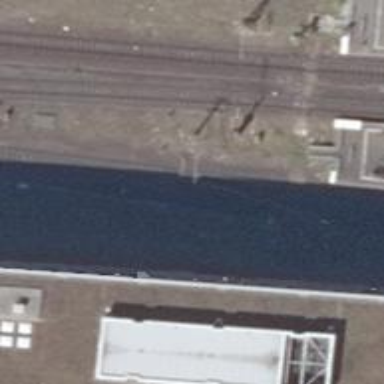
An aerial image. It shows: Milestone along the railway track with catenary mast.